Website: crate-barrel
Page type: newsletter-management
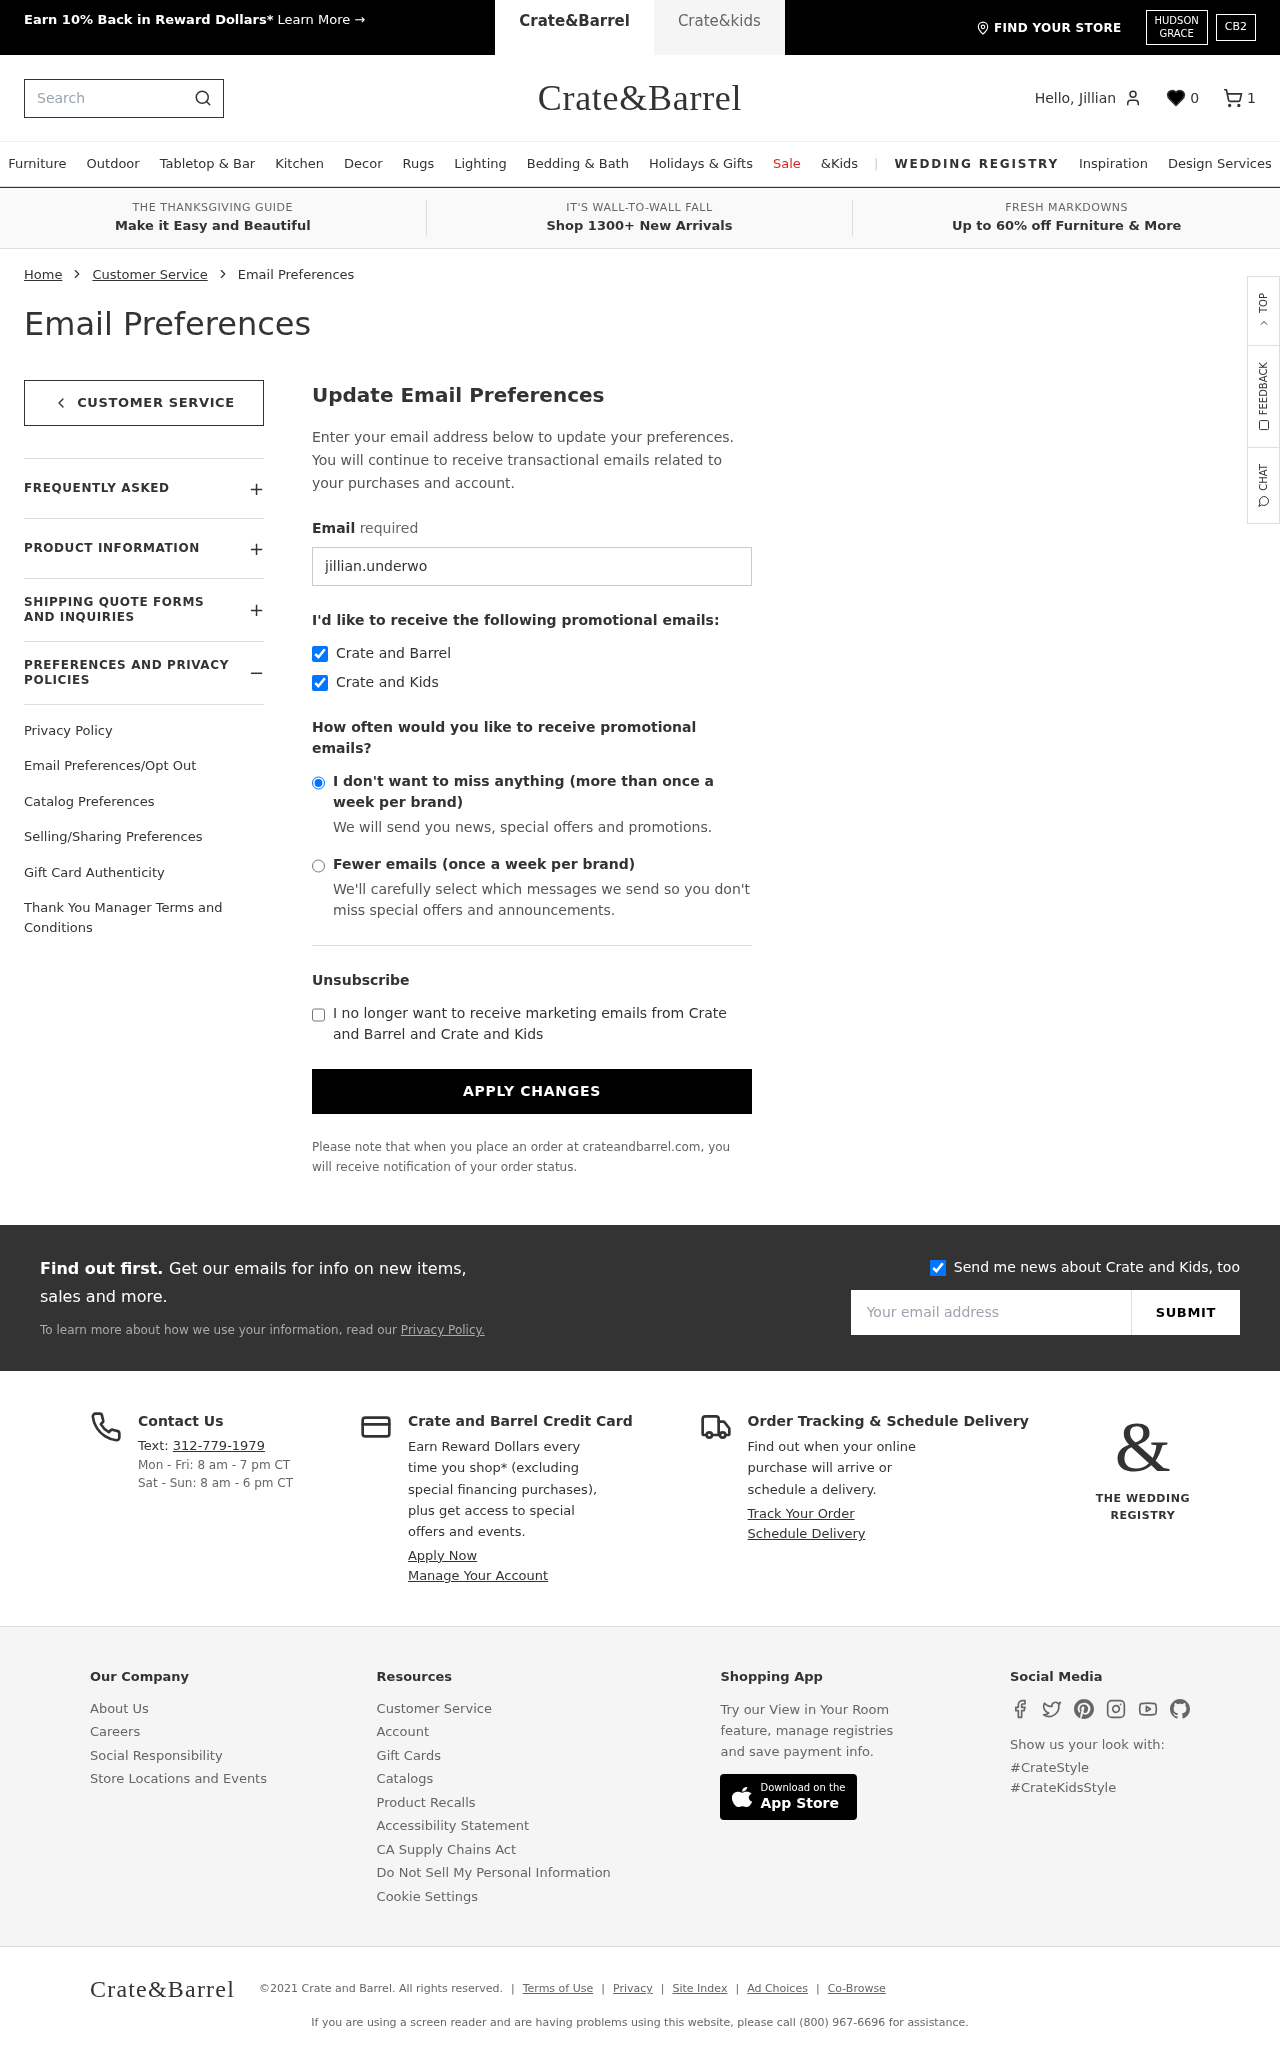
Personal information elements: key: PII_EMAIL
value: jillian.underwood@yahoo.com
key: PII_FIRSTNAME
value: Jillian
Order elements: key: ORDER_NUM_ITEMS
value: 1
Search elements: key: HEADER_SEARCH
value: Search
Other elements: key: FAVORITES_COUNT
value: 0